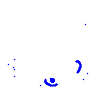
Particle: electron